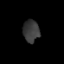
Tissue: lung
Cell type: Epithelial cells
Senescence score: 0.2305
Nuclear area (px): 353
Mean DAPI intensity: 57.479